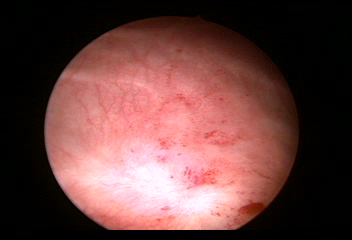
Modality: WLC
Class: Normal mucosa
Bladder cancer association: No